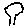
Label: tree